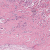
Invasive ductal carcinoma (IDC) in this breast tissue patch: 1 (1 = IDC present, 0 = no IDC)